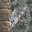
Label: 4